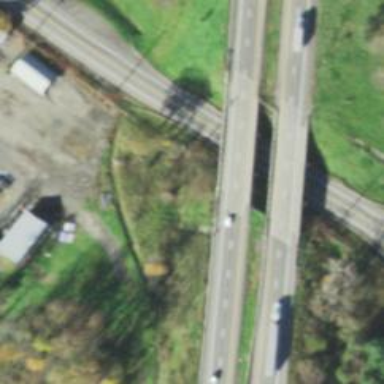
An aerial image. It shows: Asphalt bridge over motorway.